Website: apple
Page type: customer-info-address
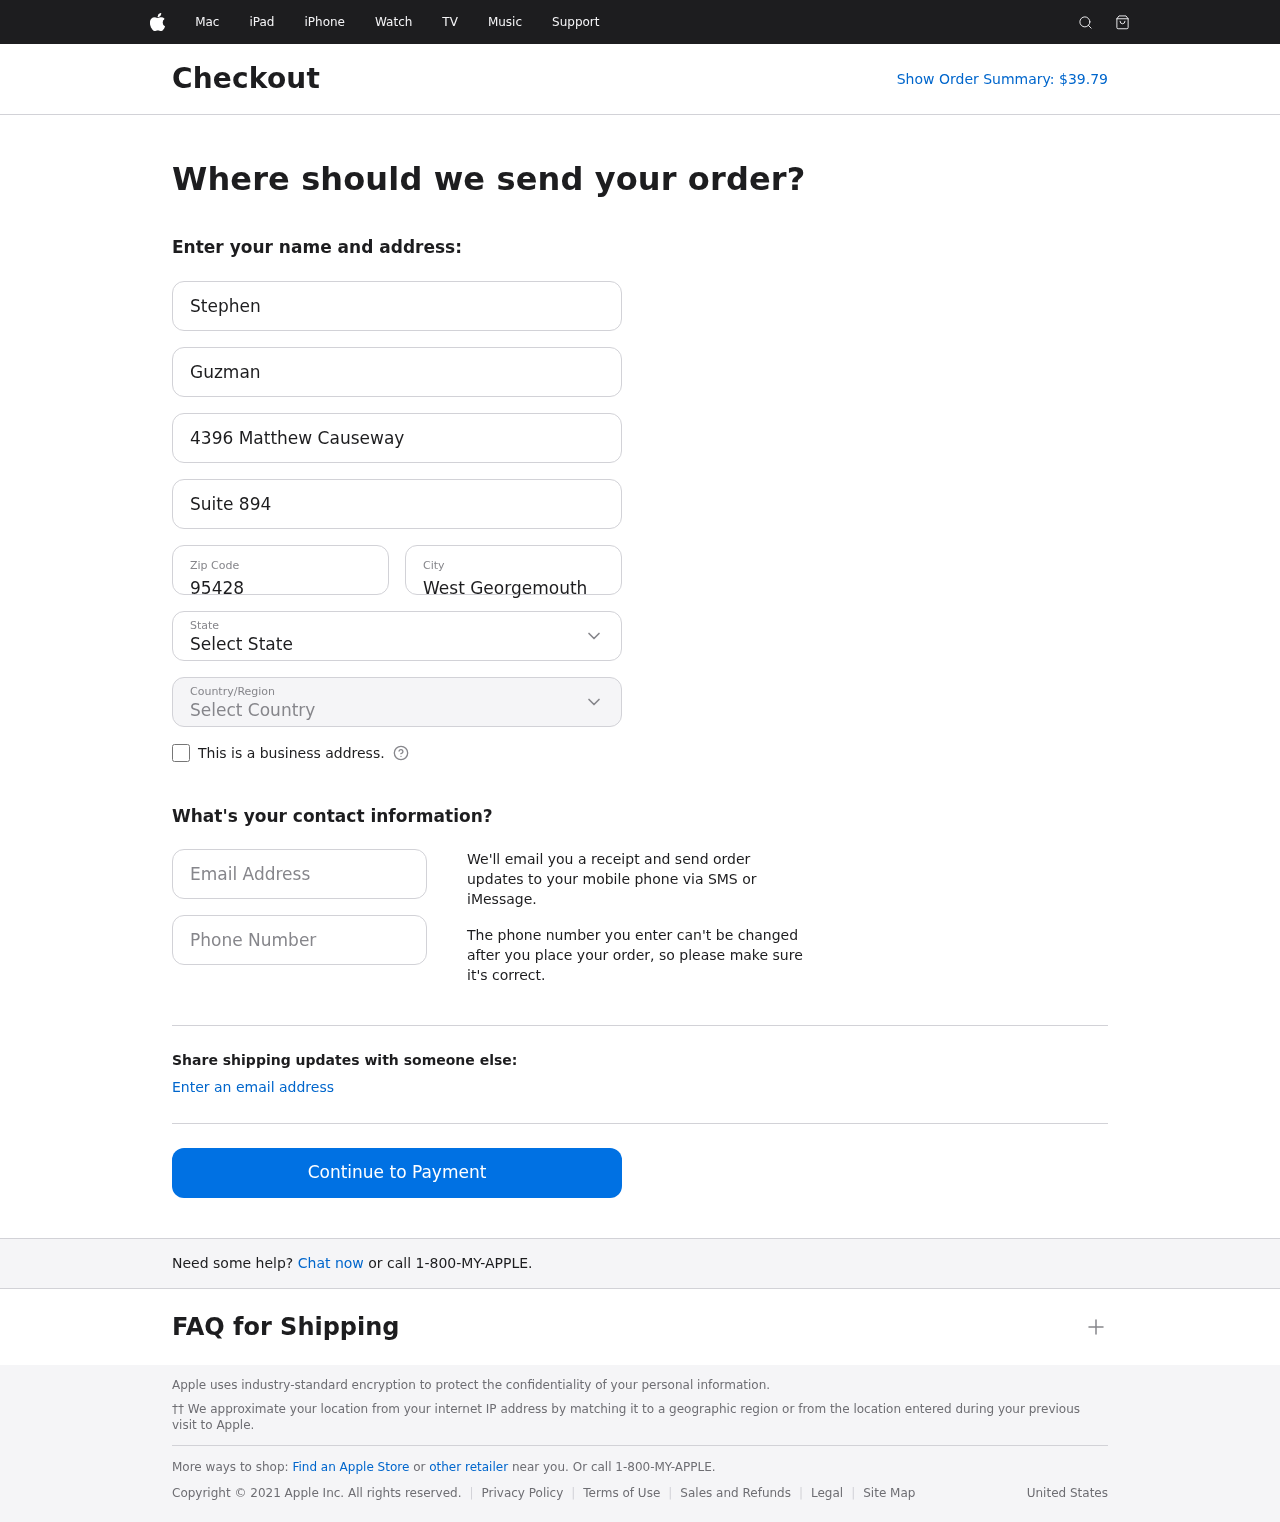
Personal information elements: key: PII_CITY
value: West Georgemouth
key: PII_COUNTRY
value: United States
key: PII_EMAIL
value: stephen_guzman@hotmail.com
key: PII_FIRSTNAME
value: Stephen
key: PII_LASTNAME
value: Guzman
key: PII_PHONE
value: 2509486391
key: PII_POSTCODE
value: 95428
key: PII_STATE
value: Delaware
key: PII_STREET
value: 4396 Matthew Causeway
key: PII_STREET2
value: Suite 894
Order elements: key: ORDER_TOTAL
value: Show Order Summary: $39.79